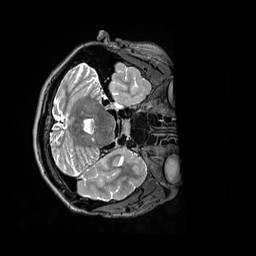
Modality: T2w
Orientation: axial
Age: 53
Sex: female
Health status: ill
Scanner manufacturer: siemens
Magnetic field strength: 3 T
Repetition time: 3.2 s
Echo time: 0.564 s